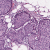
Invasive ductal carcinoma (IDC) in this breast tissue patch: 0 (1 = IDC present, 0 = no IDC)